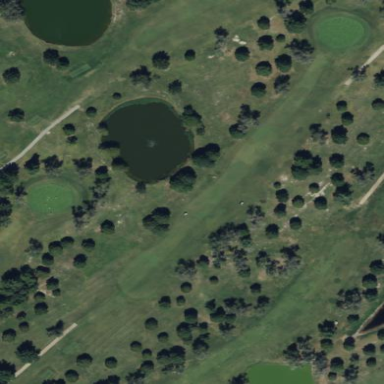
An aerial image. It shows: Well-maintained grassy area designated as golf fairway.